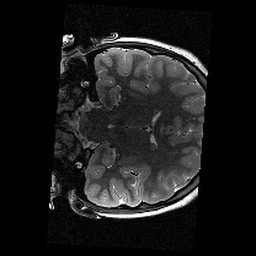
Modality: T2w
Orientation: coronal
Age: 12
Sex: female
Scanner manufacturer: siemens
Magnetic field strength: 3 T
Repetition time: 9.23 s
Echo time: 0.067 s